The image is the raw time-domain waveform of a rolling-element bearing's vibration signal. Diagnose the bearing from this image, choosing from: normal, inner_race, outer_race, ball.
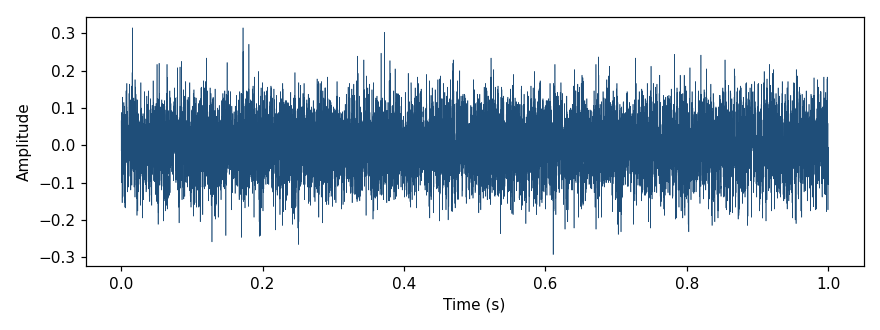
Answer: normal